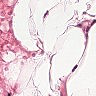
Metastatic tissue present: no